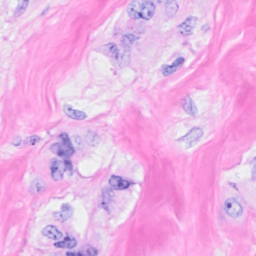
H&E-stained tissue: Breast